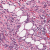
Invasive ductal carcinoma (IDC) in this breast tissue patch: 1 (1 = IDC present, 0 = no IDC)